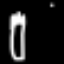
Label: fork